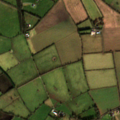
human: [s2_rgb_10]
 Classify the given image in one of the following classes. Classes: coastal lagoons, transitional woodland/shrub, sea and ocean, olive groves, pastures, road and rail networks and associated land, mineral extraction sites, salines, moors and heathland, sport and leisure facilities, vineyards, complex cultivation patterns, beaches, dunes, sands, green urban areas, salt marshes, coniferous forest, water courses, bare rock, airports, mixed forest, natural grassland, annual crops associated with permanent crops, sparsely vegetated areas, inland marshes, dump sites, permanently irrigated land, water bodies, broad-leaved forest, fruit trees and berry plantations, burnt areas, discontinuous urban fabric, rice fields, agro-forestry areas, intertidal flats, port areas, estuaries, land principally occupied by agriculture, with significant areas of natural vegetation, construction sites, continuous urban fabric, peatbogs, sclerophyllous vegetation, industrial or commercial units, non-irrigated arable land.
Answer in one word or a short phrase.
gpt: non-irrigated arable land, pastures